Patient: sex F, age 58
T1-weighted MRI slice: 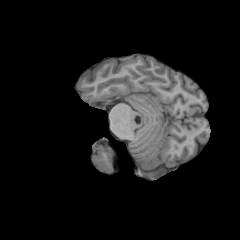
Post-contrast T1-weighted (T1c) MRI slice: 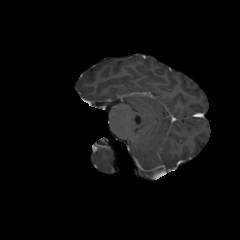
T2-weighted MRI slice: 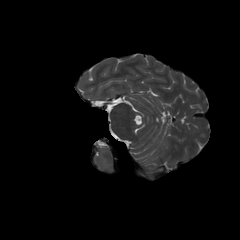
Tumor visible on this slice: no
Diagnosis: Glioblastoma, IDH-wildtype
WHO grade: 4